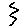
Label: zigzag